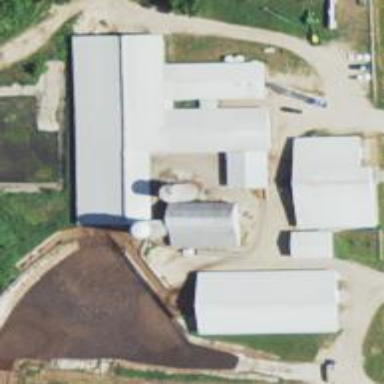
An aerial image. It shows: Silo.